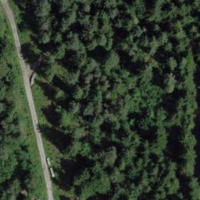
EUNIS habitat code: 41
Species observed at this site:
Prunella vulgaris